Question: I have been trying to write an basic authentication system as part of a project which I am supposed to be using in order to learn about the Zend Framework. I have been using the Zend CLI tools to help create my application. I have a module called Admin, within which I have a controllers called Auth. However, when I try to navigate to the controller in a browser I get the following error:
'''
An error occurred
Page not found
Exception information:
Message: Invalid controller specified (auth)
Stack trace:
#0 /home/www-data/zend.danielgroves.net/htdocs/library/Zend/Controller/Front.php(954): Zend_Controller_Dispatcher_Standard->dispatch(Object(Zend_Controller_Request_Http), Object(Zend_Controller_Response_Http))
#1 /home/www-data/zend.danielgroves.net/htdocs/library/Zend/Application/Bootstrap/Bootstrap.php(97): Zend_Controller_Front->dispatch()
#2 /home/www-data/zend.danielgroves.net/htdocs/library/Zend/Application.php(366): Zend_Application_Bootstrap_Bootstrap->run()
#3 /home/www-data/zend.danielgroves.net/htdocs/public/index.php(26): Zend_Application->run()
#4 {main}
Request Parameters:
array (
'module' => 'admin',
'controller' => 'auth',
'action' => 'index',
)
'''
You can view this for yourself by heading over to zend.danielgroves.net
As far as I can tell everything is named correctly, take a look at the screenshot below to see how everything was structured by the CLI tools. This is the guide I was following in attempt to build this login system <URL>.

Any help would be greatly appreciated.
My application.ini file post the change suggested by @ByteNudger:
'''
[production]
phpSettings.display_startup_errors = 0
phpSettings.display_errors = 0
includePaths.library = APPLICATION_PATH "/../library"
bootstrap.path = APPLICATION_PATH "/Bootstrap.php"
bootstrap.class = "Bootstrap"
appnamespace = "Application"
resources.frontController.controllerDirectory = APPLICATION_PATH "/controllers"
resources.frontController.params.displayExceptions = 0
resources.db.adapter = "Pdo_Mysql"
resources.db.params.charset = "utf8"
resources.db.params.host = "localhost"
resources.db.params.username = ""
resources.db.params.password = ""
resources.db.params.dbname = ""
resources.frontController.moduleDirectory = APPLICATION_PATH "/modules"
resources.modules[] = "" (section [bootstrap])
[staging : production]
[testing : production]
phpSettings.display_startup_errors = 1
phpSettings.display_errors = 1
[development : production]
phpSettings.display_startup_errors = 1
phpSettings.display_errors = 1
resources.frontController.params.displayExceptions = 1
'''
The PHP error generated by the application.ini change:
'''
PHP Fatal error: Uncaught exception 'Zend_Config_Exception' with message 'syntax error, unexpected '(' in /home/www-data/zend.danielgroves.net/htdocs/application/configs/application.ini on line 20' in /home/www-data/zend.danielgroves.net/htdocs/library/Zend/Config/Ini.php:182
Stack trace:
#0 /home/www-data/zend.danielgroves.net/htdocs/library/Zend/Config/Ini.php(202): Zend_Config_Ini->_parseIniFile('/home/www-data/...')
#1 /home/www-data/zend.danielgroves.net/htdocs/library/Zend/Config/Ini.php(126): Zend_Config_Ini->_loadIniFile('/home/www-data/...')
#2 /home/www-data/zend.danielgroves.net/htdocs/library/Zend/Application.php(386): Zend_Config_Ini->__construct('/home/www-data/...', 'development')
#3 /home/www-data/zend.danielgroves.net/htdocs/library/Zend/Application.php(85): Zend_Application->_loadConfig('/home/www-data/...')
#4 /home/www-data/zend.danielgroves.net/htdocs/public/index.php(24): Zend_Application->__construct('development', '/home/www-data/...')
#5 {main}
thrown in /home/www-data/zend.danielgroves.net/htdocs/library/Zend/Config/Ini.php on line 182
'''
Ok, i've just tried what was suggested in the answer by Ross Smith II below. My application.ini file now reads:
'''
[production]
phpSettings.display_startup_errors = 0
phpSettings.display_errors = 0
includePaths.library = APPLICATION_PATH "/../library"
bootstrap.path = APPLICATION_PATH "/Bootstrap.php"
bootstrap.class = "Bootstrap"
appnamespace = "Application"
resources.frontController.controllerDirectory = APPLICATION_PATH "/modules/admin/controllers"
resources.frontController.params.displayExceptions = 0
resources.db.adapter = "Pdo_Mysql"
resources.db.params.charset = "utf8"
resources.db.params.host = "localhost"
resources.db.params.username = ""
resources.db.params.password = ""
resources.db.params.dbname = ""
resources.frontController.moduleDirectory = APPLICATION_PATH "/modules"
resources.frontController.defaultModule = "admin"
resources.layout.layoutPath = APPLICATION_PATH "/modules/admin/layouts/scripts/"
resources.modules[] =
[staging : production]
[testing : production]
phpSettings.display_startup_errors = 1
phpSettings.display_errors = 1
[development : production]
phpSettings.display_startup_errors = 1
phpSettings.display_errors = 1
resources.frontController.params.displayExceptions = 1
'''
And I am getting this error in browser:
'''
Fatal error: Uncaught exception 'Zend_Controller_Dispatcher_Exception' with message 'Invalid controller specified (error)' in /home/www-data/zend.danielgroves.net/htdocs/library/Zend/Controller/Dispatcher/Standard.php:248 Stack trace: #0 /home/www-data/zend.danielgroves.net/htdocs/library/Zend/Controller/Front.php(954): Zend_Controller_Dispatcher_Standard->dispatch(Object(Zend_Controller_Request_Http), Object(Zend_Controller_Response_Http)) #1 /home/www-data/zend.danielgroves.net/htdocs/library/Zend/Application/Bootstrap/Bootstrap.php(97): Zend_Controller_Front->dispatch() #2 /home/www-data/zend.danielgroves.net/htdocs/library/Zend/Application.php(366): Zend_Application_Bootstrap_Bootstrap->run() #3 /home/www-data/zend.danielgroves.net/htdocs/public/index.php(26): Zend_Application->run() #4 {main} Next exception 'Zend_Controller_Exception' with message 'Invalid controller specified (error)#0 /home/www-data/zend.danielgroves.net/htdocs/library/Zend/Controller/Front.php(954): Zend_Controller_Dispatcher_Standard->dispatch(O in /home/www-data/zend.danielgroves.net/htdocs/library/Zend/Controller/Plugin/Broker.php on line 336
'''
See for yourself: <URL>
'''
[production]
phpSettings.display_startup_errors = 0
phpSettings.display_errors = 0
includePaths.library = APPLICATION_PATH "/../library"
bootstrap.path = APPLICATION_PATH "/Bootstrap.php"
bootstrap.class = "Bootstrap"
appnamespace = "Application"
resources.frontController.controllerDirectory = APPLICATION_PATH "/modules/admin/controllers"
resources.frontController.params.displayExceptions = 0
resources.db.adapter = "Pdo_Mysql"
resources.db.params.charset = "utf8"
resources.db.params.host = "localhost"
resources.db.params.username = ""
resources.db.params.password = ""
resources.db.params.dbname = ""
resources.modules[] = ""
[staging : production]
[testing : production]
phpSettings.display_startup_errors = 1
phpSettings.display_errors = 1
[development : production]
phpSettings.display_startup_errors = 1
phpSettings.display_errors = 1
resources.frontController.params.displayExceptions = 1
'''
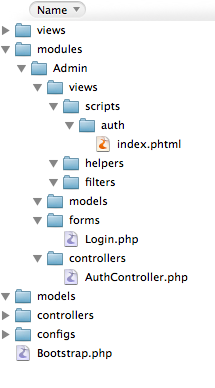
Answer: This was something I did some months back
You can see the whole code at <URL>
'''
[production]
phpSettings.display_startup_errors = 0
phpSettings.display_errors = 0
includePaths.library = APPLICATION_PATH "/../library"
bootstrap.path = APPLICATION_PATH "/Bootstrap.php"
bootstrap.class = "Bootstrap"
appnamespace = "Application"
resources.frontController.controllerDirectory = APPLICATION_PATH "/controllers"
resources.frontController.params.displayExceptions = 0
resources.frontController.moduleDirectory = APPLICATION_PATH "/modules"
resources.modules[] = ""
autoloadernamespaces[] = "BinaryKitten"
resources.layout.layoutPath = APPLICATION_PATH "/layouts/scripts/"
resources.view[] =
[staging : production]
[testing : production]
phpSettings.display_startup_errors = 1
phpSettings.display_errors = 1
[development : production]
phpSettings.display_startup_errors = 1
phpSettings.display_errors = 1
resources.frontController.params.displayExceptions = 1
'''
In Bootstrap.php
'''
<?php
class Bootstrap extends Zend_Application_Bootstrap_Bootstrap
{
public function _initControllerPlugins()
{
$plugin = Zend_Controller_Front::getInstance()->registerPlugin(
new BinaryKitten_ModuleConfig()
);
}
public function _initAutoload()
{
$moduleLoader = new Zend_Application_Module_Autoloader(
array(
'namespace' => '',
'basePath' => APPLICATION_PATH . "/modules/default"
)
);
return $moduleLoader;
}
}
'''
Hope that helps to resolve your issue.